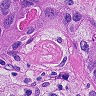
Metastatic tissue present: yes